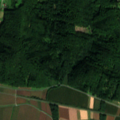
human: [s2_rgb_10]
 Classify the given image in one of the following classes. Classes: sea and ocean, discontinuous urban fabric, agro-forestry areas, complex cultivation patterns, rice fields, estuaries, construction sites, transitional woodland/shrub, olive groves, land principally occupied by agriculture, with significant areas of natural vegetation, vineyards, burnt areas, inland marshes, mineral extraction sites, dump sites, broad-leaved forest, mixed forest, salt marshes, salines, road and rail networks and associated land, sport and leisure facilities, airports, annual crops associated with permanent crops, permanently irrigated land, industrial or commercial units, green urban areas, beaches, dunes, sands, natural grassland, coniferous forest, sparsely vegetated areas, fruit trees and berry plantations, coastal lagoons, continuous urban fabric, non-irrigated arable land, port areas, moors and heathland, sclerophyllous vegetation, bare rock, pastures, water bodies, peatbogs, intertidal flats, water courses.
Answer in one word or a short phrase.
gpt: non-irrigated arable land, complex cultivation patterns, broad-leaved forest, mixed forest